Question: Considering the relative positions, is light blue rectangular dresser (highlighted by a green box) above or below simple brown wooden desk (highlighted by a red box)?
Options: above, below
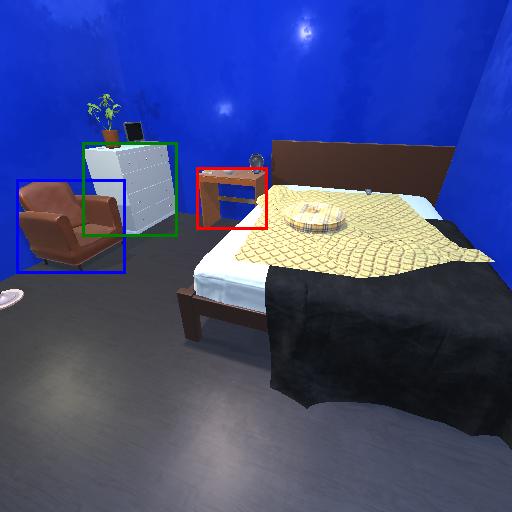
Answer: above